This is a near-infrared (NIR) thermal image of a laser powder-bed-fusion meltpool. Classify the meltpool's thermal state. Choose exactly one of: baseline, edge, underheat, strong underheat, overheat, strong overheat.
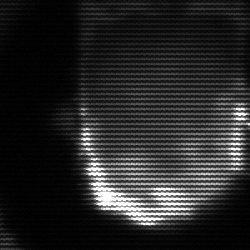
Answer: baseline